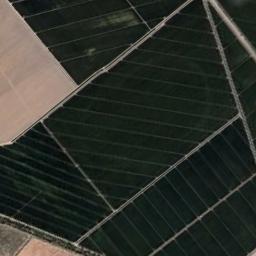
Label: rectangular_farmland